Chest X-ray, PA view. Patient: 63 years old, sex F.
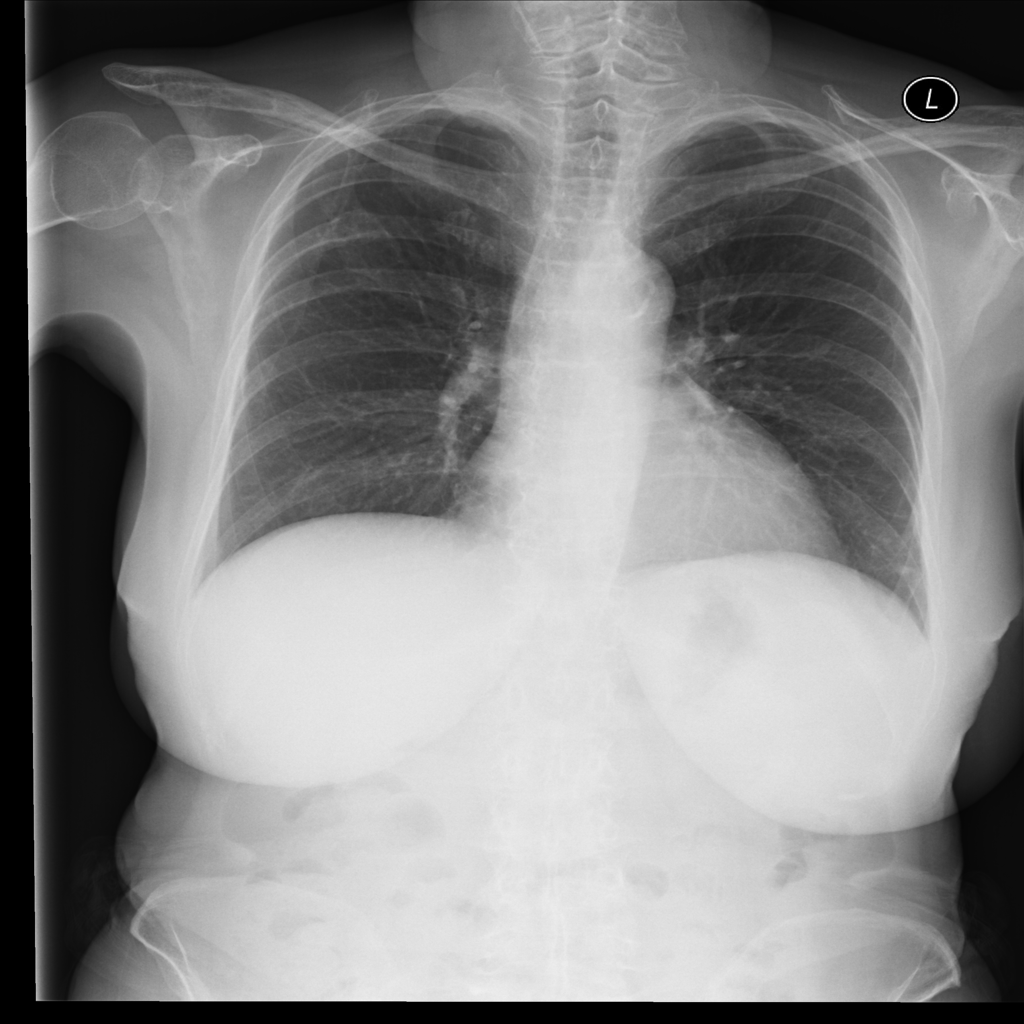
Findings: Atelectasis, Effusion